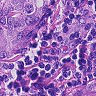
Metastatic tissue present: yes